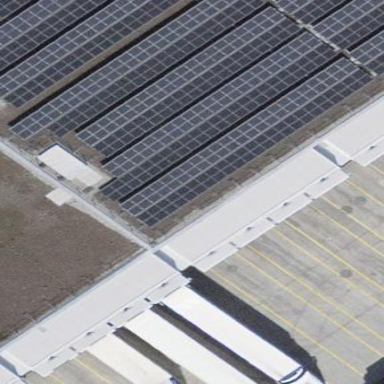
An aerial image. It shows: Solar power generator.